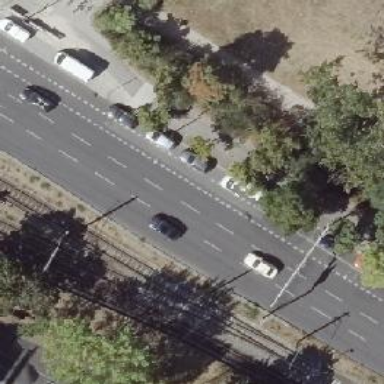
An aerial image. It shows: Primary highway with dual carriageway. There is parking lane on the right side and asphalt cycleway on the right side as well.